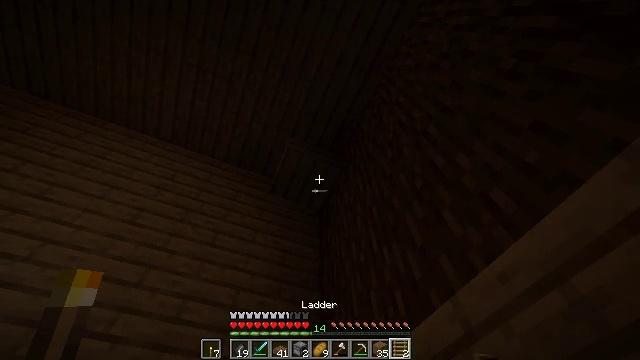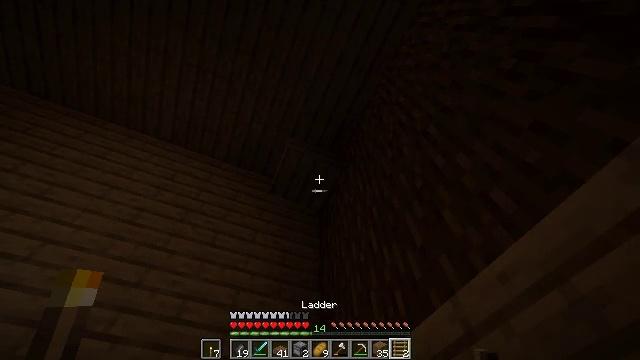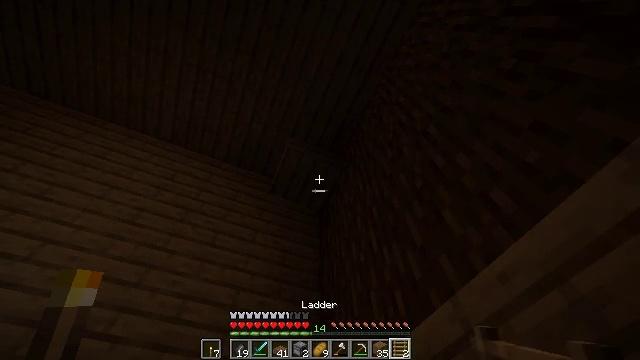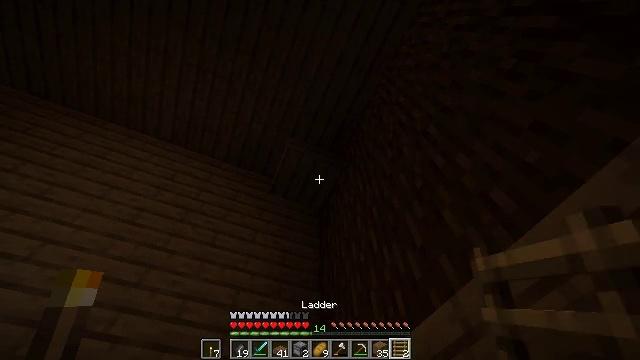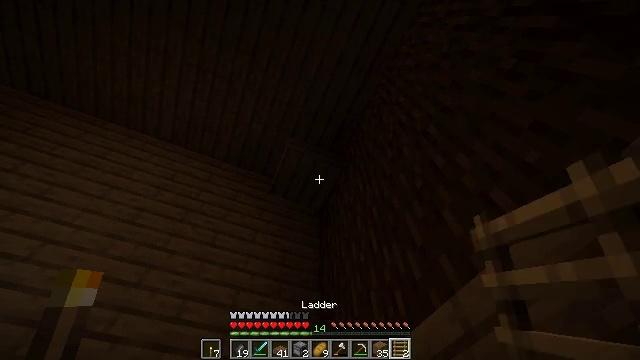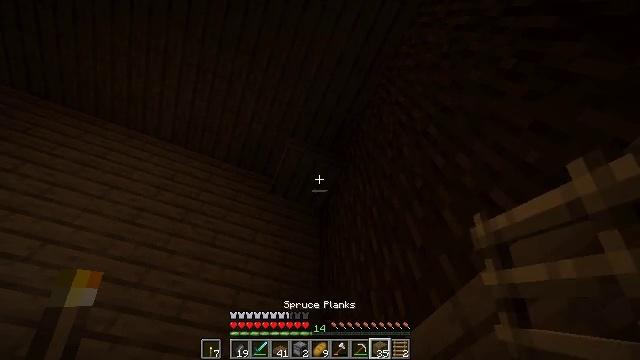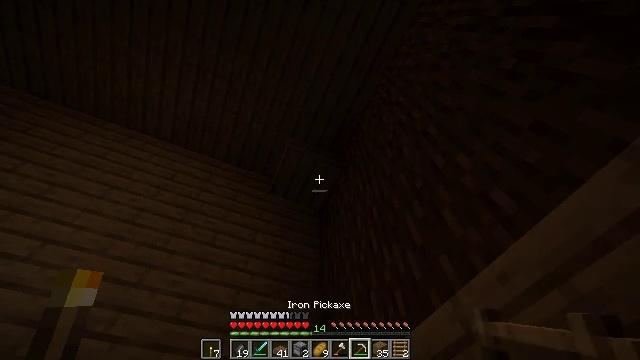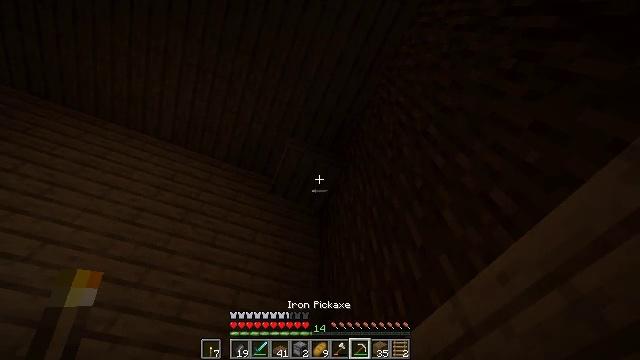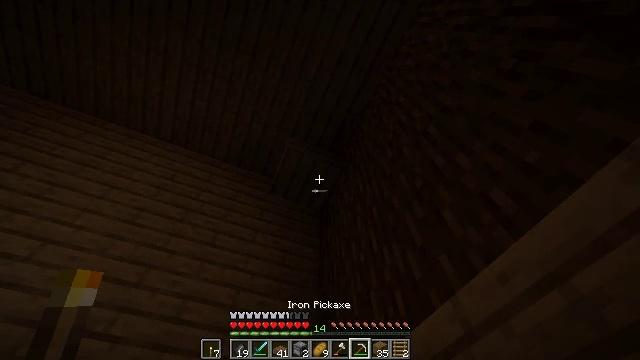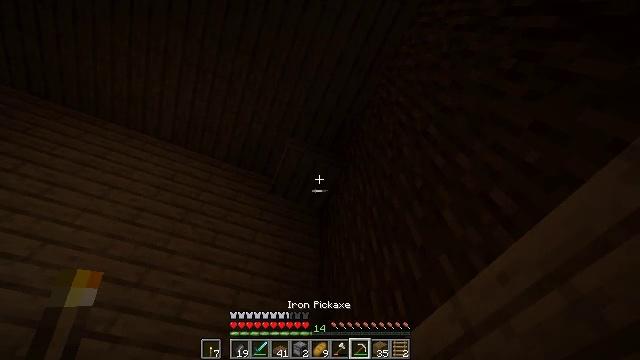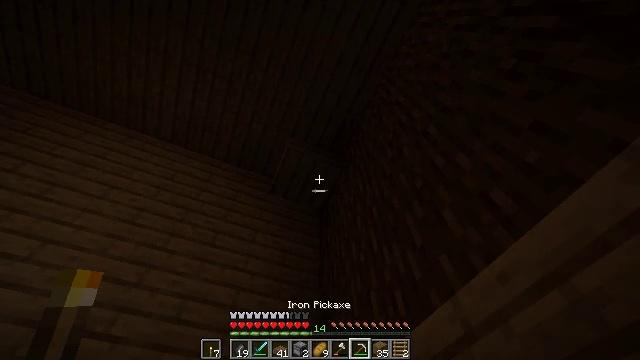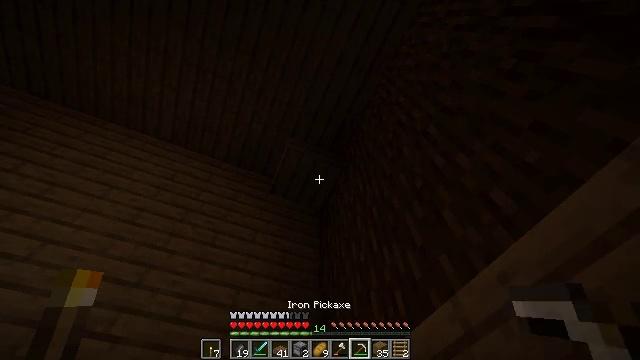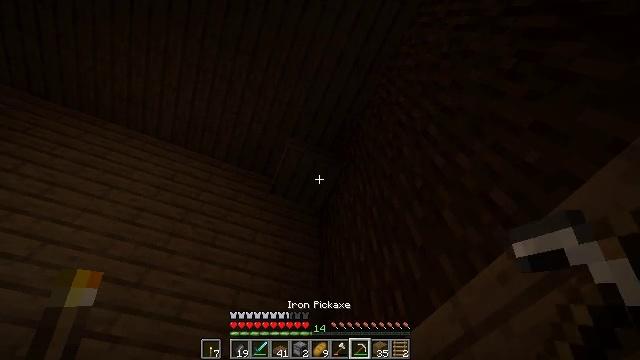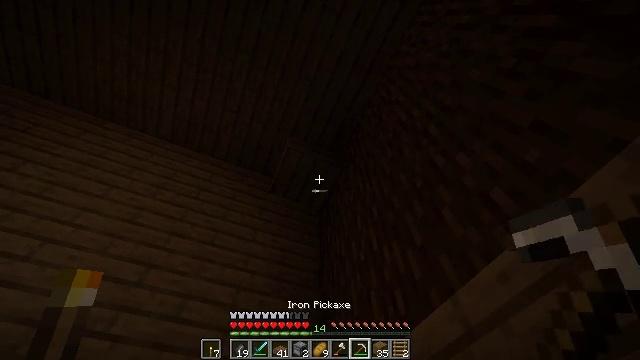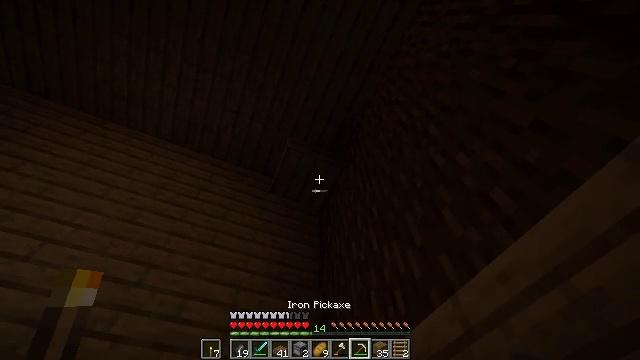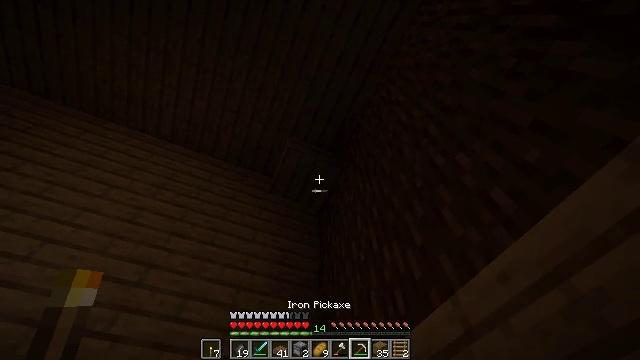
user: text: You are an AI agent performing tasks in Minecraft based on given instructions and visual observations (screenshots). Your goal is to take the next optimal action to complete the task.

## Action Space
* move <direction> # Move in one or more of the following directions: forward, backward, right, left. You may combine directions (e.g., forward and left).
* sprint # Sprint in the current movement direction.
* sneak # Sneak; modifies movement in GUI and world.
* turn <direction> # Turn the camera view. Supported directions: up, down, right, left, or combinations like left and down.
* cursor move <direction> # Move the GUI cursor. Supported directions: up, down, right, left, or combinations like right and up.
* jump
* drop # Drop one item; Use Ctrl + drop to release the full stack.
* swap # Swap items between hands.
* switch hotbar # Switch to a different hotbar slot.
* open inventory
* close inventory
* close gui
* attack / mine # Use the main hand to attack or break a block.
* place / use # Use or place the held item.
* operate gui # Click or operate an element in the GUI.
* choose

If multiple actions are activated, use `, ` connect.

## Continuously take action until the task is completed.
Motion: motion action
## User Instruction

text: Attack the spruce slab to remove it.
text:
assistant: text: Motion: no_op
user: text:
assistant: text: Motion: no_op
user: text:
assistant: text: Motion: no_op
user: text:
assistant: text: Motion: no_op
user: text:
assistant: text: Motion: no_op
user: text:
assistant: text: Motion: no_op
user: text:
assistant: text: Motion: no_op
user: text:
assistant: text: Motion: no_op
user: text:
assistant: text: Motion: no_op
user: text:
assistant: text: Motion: no_op
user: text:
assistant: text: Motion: no_op
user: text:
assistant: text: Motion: no_op
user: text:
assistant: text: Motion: no_op
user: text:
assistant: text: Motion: no_op
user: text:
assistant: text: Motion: no_op
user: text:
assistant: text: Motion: no_op
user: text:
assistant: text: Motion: no_op
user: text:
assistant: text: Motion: no_op
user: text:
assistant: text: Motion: no_op
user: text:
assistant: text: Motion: no_op
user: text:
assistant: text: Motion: no_op
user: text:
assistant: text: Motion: no_op
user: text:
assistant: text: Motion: turn up
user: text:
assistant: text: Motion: turn up
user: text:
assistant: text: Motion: no_op
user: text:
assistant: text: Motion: no_op
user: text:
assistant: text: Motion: attack / mine
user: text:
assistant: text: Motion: attack / mine
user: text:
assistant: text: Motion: attack / mine
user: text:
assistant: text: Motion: attack / mine